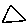
Label: triangle